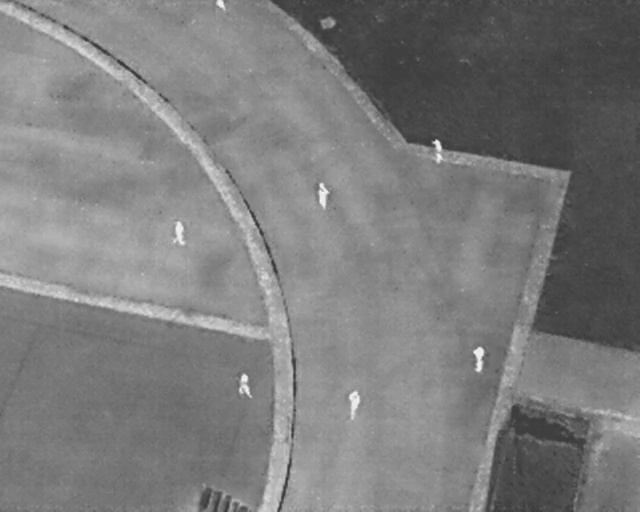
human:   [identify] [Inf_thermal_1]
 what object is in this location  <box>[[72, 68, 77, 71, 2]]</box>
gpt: <ref>1 large person at the right</ref>

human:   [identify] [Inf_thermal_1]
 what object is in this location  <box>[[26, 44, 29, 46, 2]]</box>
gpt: <ref>1 large person at the left</ref>